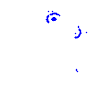
Particle: kaon